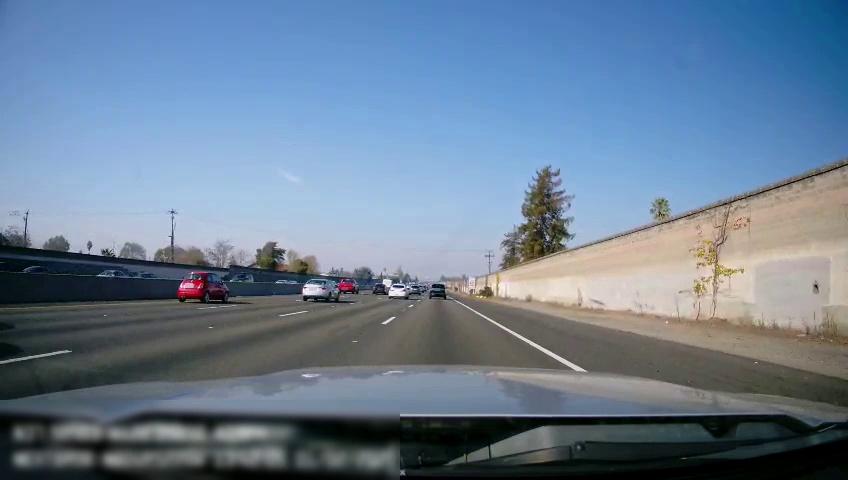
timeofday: Day
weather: Sunny
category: Drivable Space
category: Vehicles | SUV
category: Vehicles | SUV
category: Vehicles | Van
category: Vehicles | Car
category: Vehicles | Car
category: Vehicles | Truck
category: Vehicles | Car
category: Vehicles | Car
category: Vehicles | SUV
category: Lanes | Current Lane
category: Lanes | Current Lane
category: Lanes | Alternate Lane
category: Lanes | Alternate Lane
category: Lanes | Alternate Lane